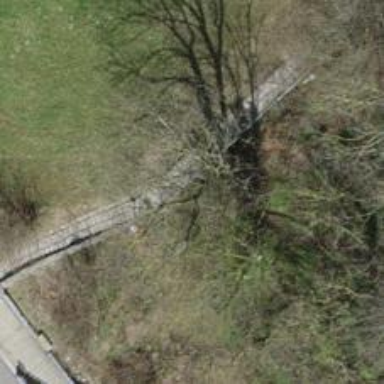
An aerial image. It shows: Road with steps.